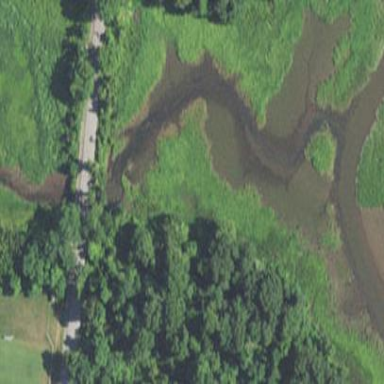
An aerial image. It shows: Marshy wetland area.